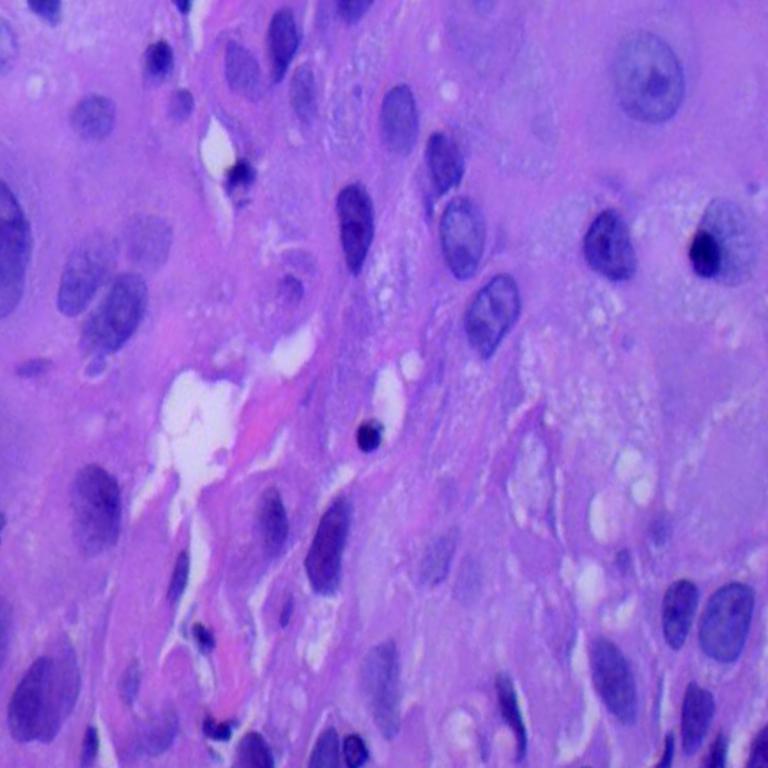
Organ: lung
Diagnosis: squamous carcinomas